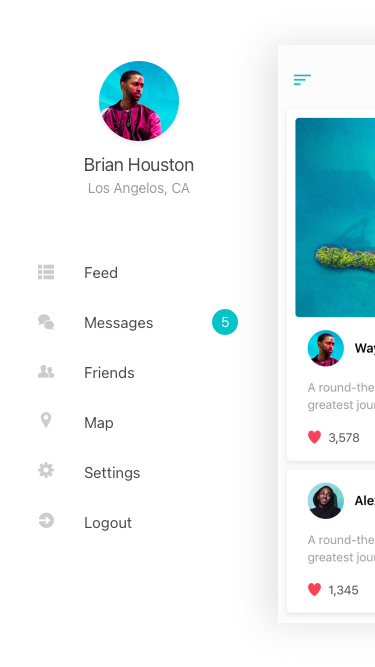
Text in this UI design:
Brian Houston
Los Angelos, CA
Feed
Messages
Friends
Map
Settings
Logout
5